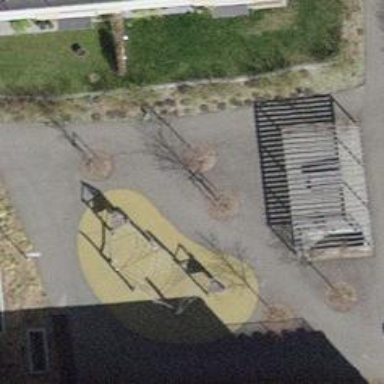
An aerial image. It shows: Playground area for leisure activities on the land.